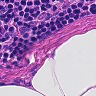
Metastatic tissue present: no